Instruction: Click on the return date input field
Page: home
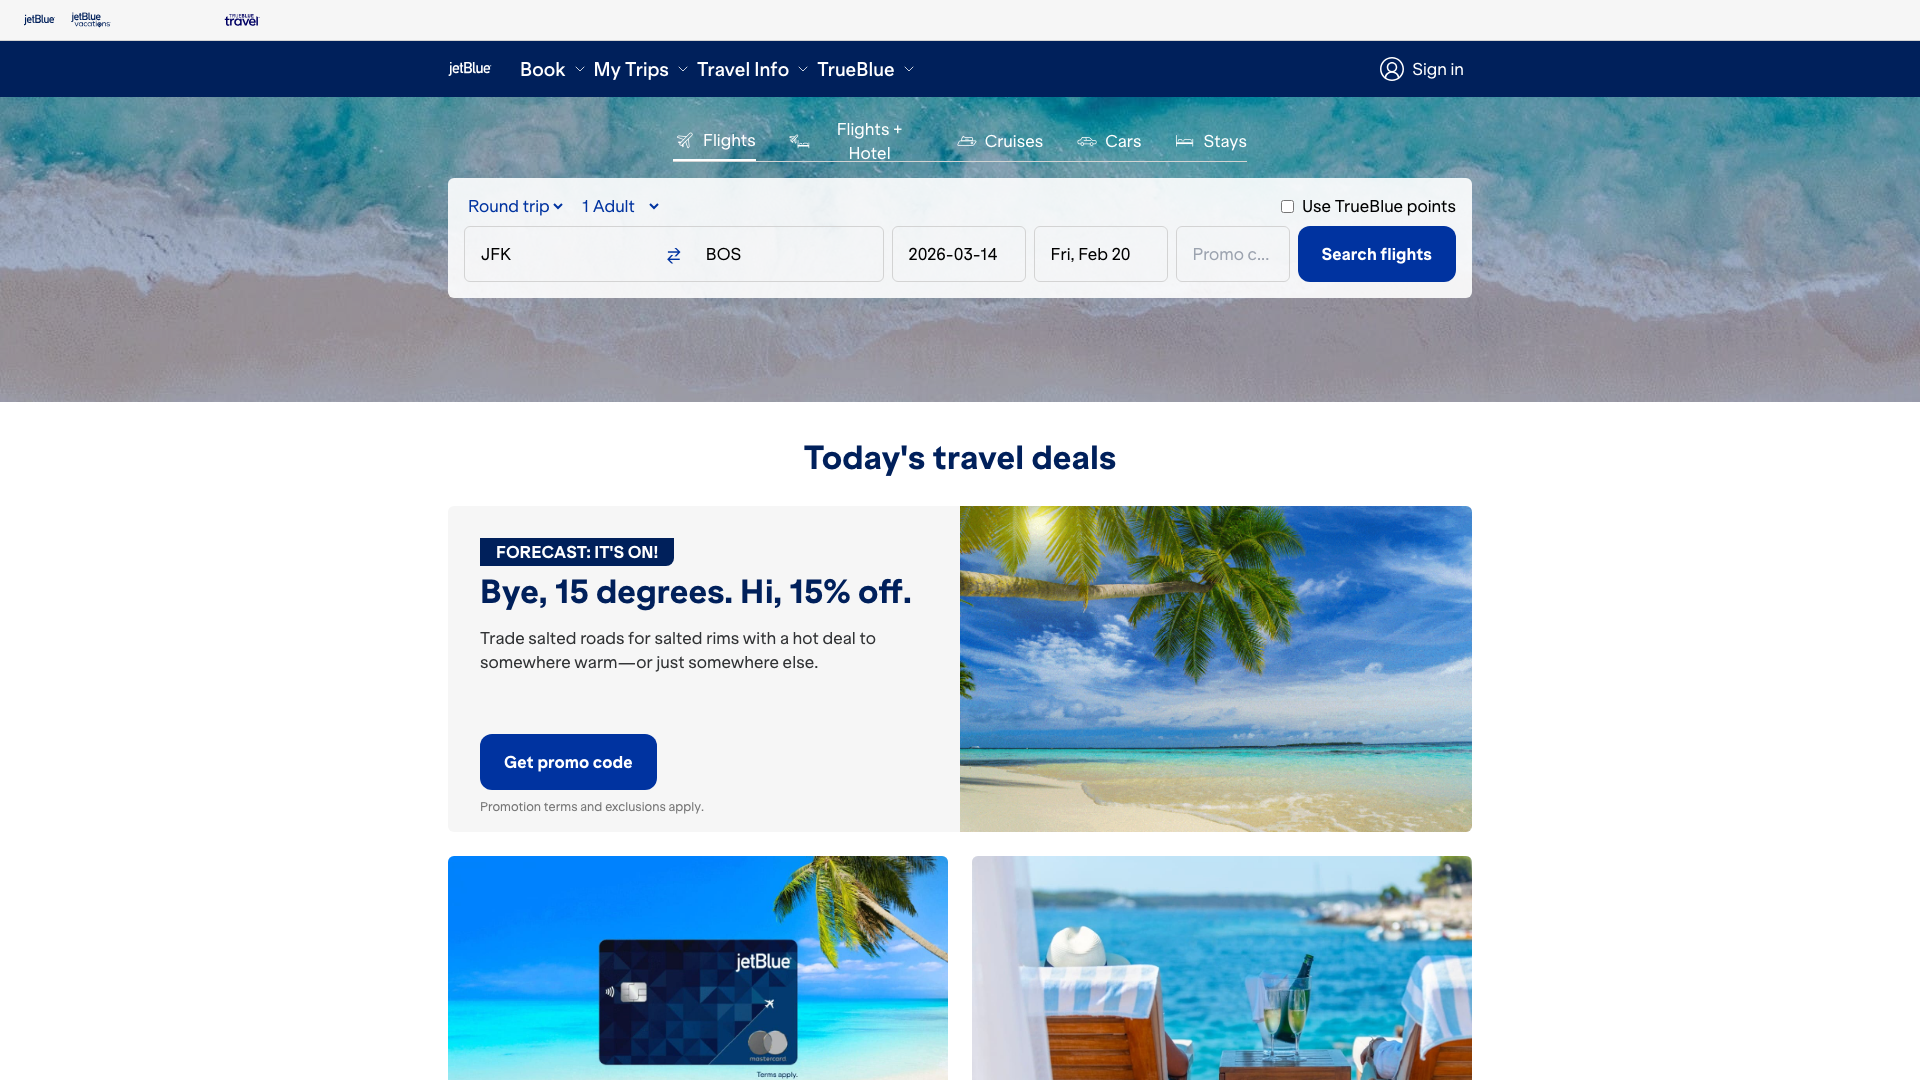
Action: click